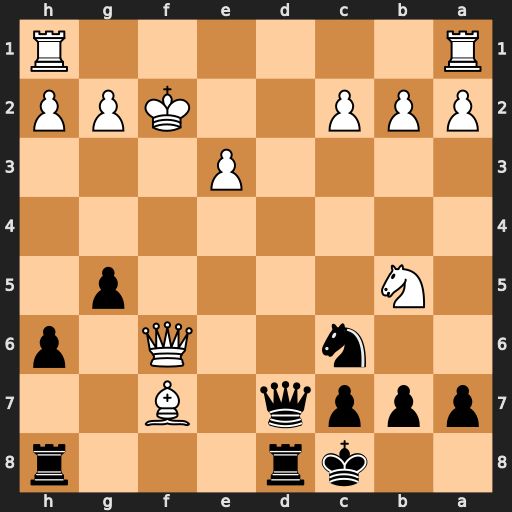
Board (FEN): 2kr3r/pppq1B2/2n2Q1p/1N4p1/8/4P3/PPP2KPP/R6R
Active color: b
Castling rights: -
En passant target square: -
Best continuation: Rhf8 Rhf1 Rxf7 Qxf7 Qxf7+